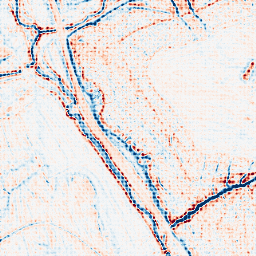
Category: edge_preserving
Decomposition family: bilateral
Decomposition parameters: d: 9
sigma_color: 50
sigma_space: 50
Upsampling method: sinc_blackman
Upsampling parameters: scale: 4
kernel_size: 4
Upsampling scale: 4